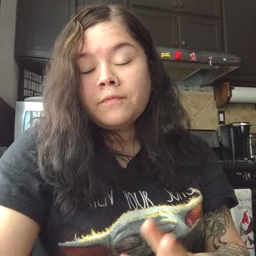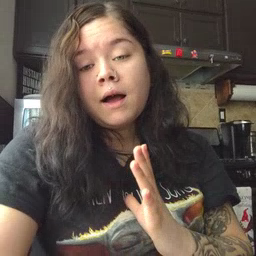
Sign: fine